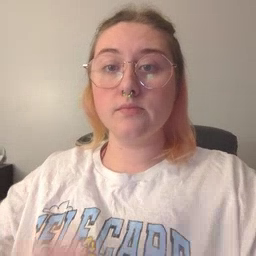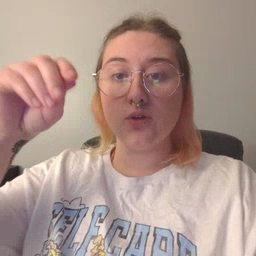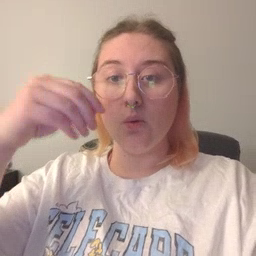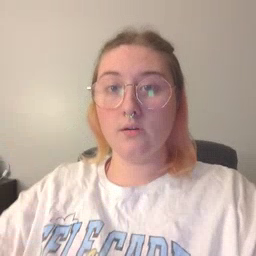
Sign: store